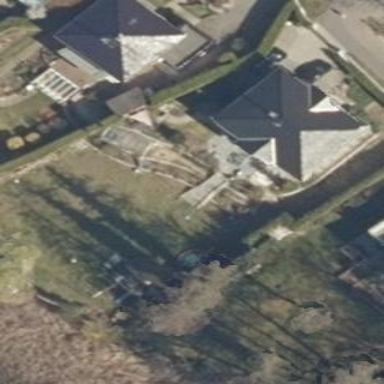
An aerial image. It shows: Simple house.